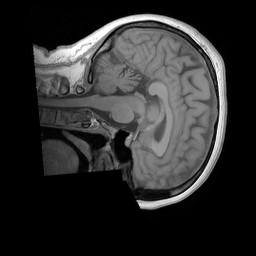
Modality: T1w
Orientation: sagittal
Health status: ill
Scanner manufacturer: siemens
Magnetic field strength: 3 T
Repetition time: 0.44 s
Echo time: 0.00266 s